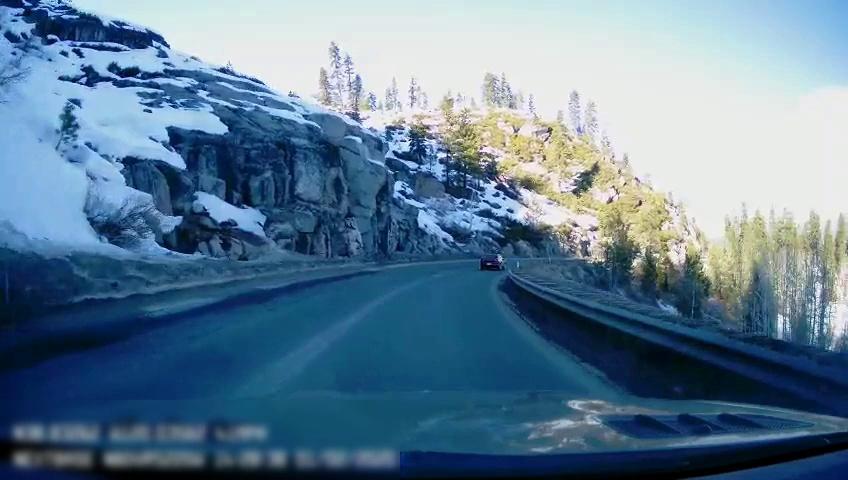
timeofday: Day
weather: Sunny
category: Drivable Space
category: Vehicles | Car
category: Lanes | Opposite Lane
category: Lanes | Current Lane